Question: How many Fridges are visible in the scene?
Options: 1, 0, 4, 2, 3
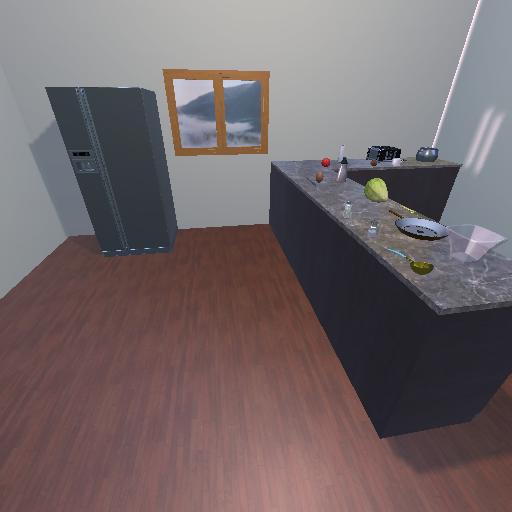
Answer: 1